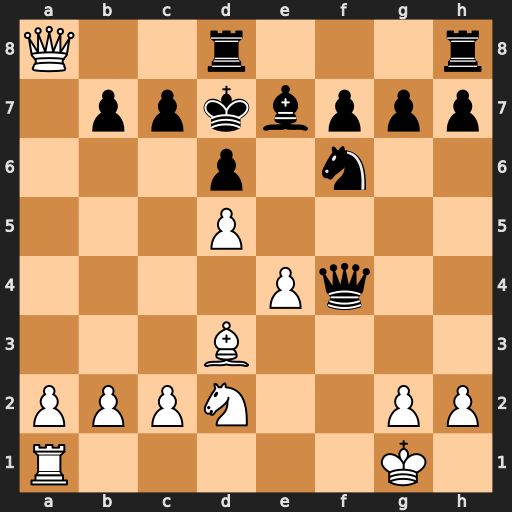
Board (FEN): Q2r3r/1ppkbppp/3p1n2/3P4/4Pq2/3B4/PPPN2PP/R5K1
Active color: w
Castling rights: -
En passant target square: -
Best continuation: Bb5+ c6 Bxc6+ bxc6 Qxc6#